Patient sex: M
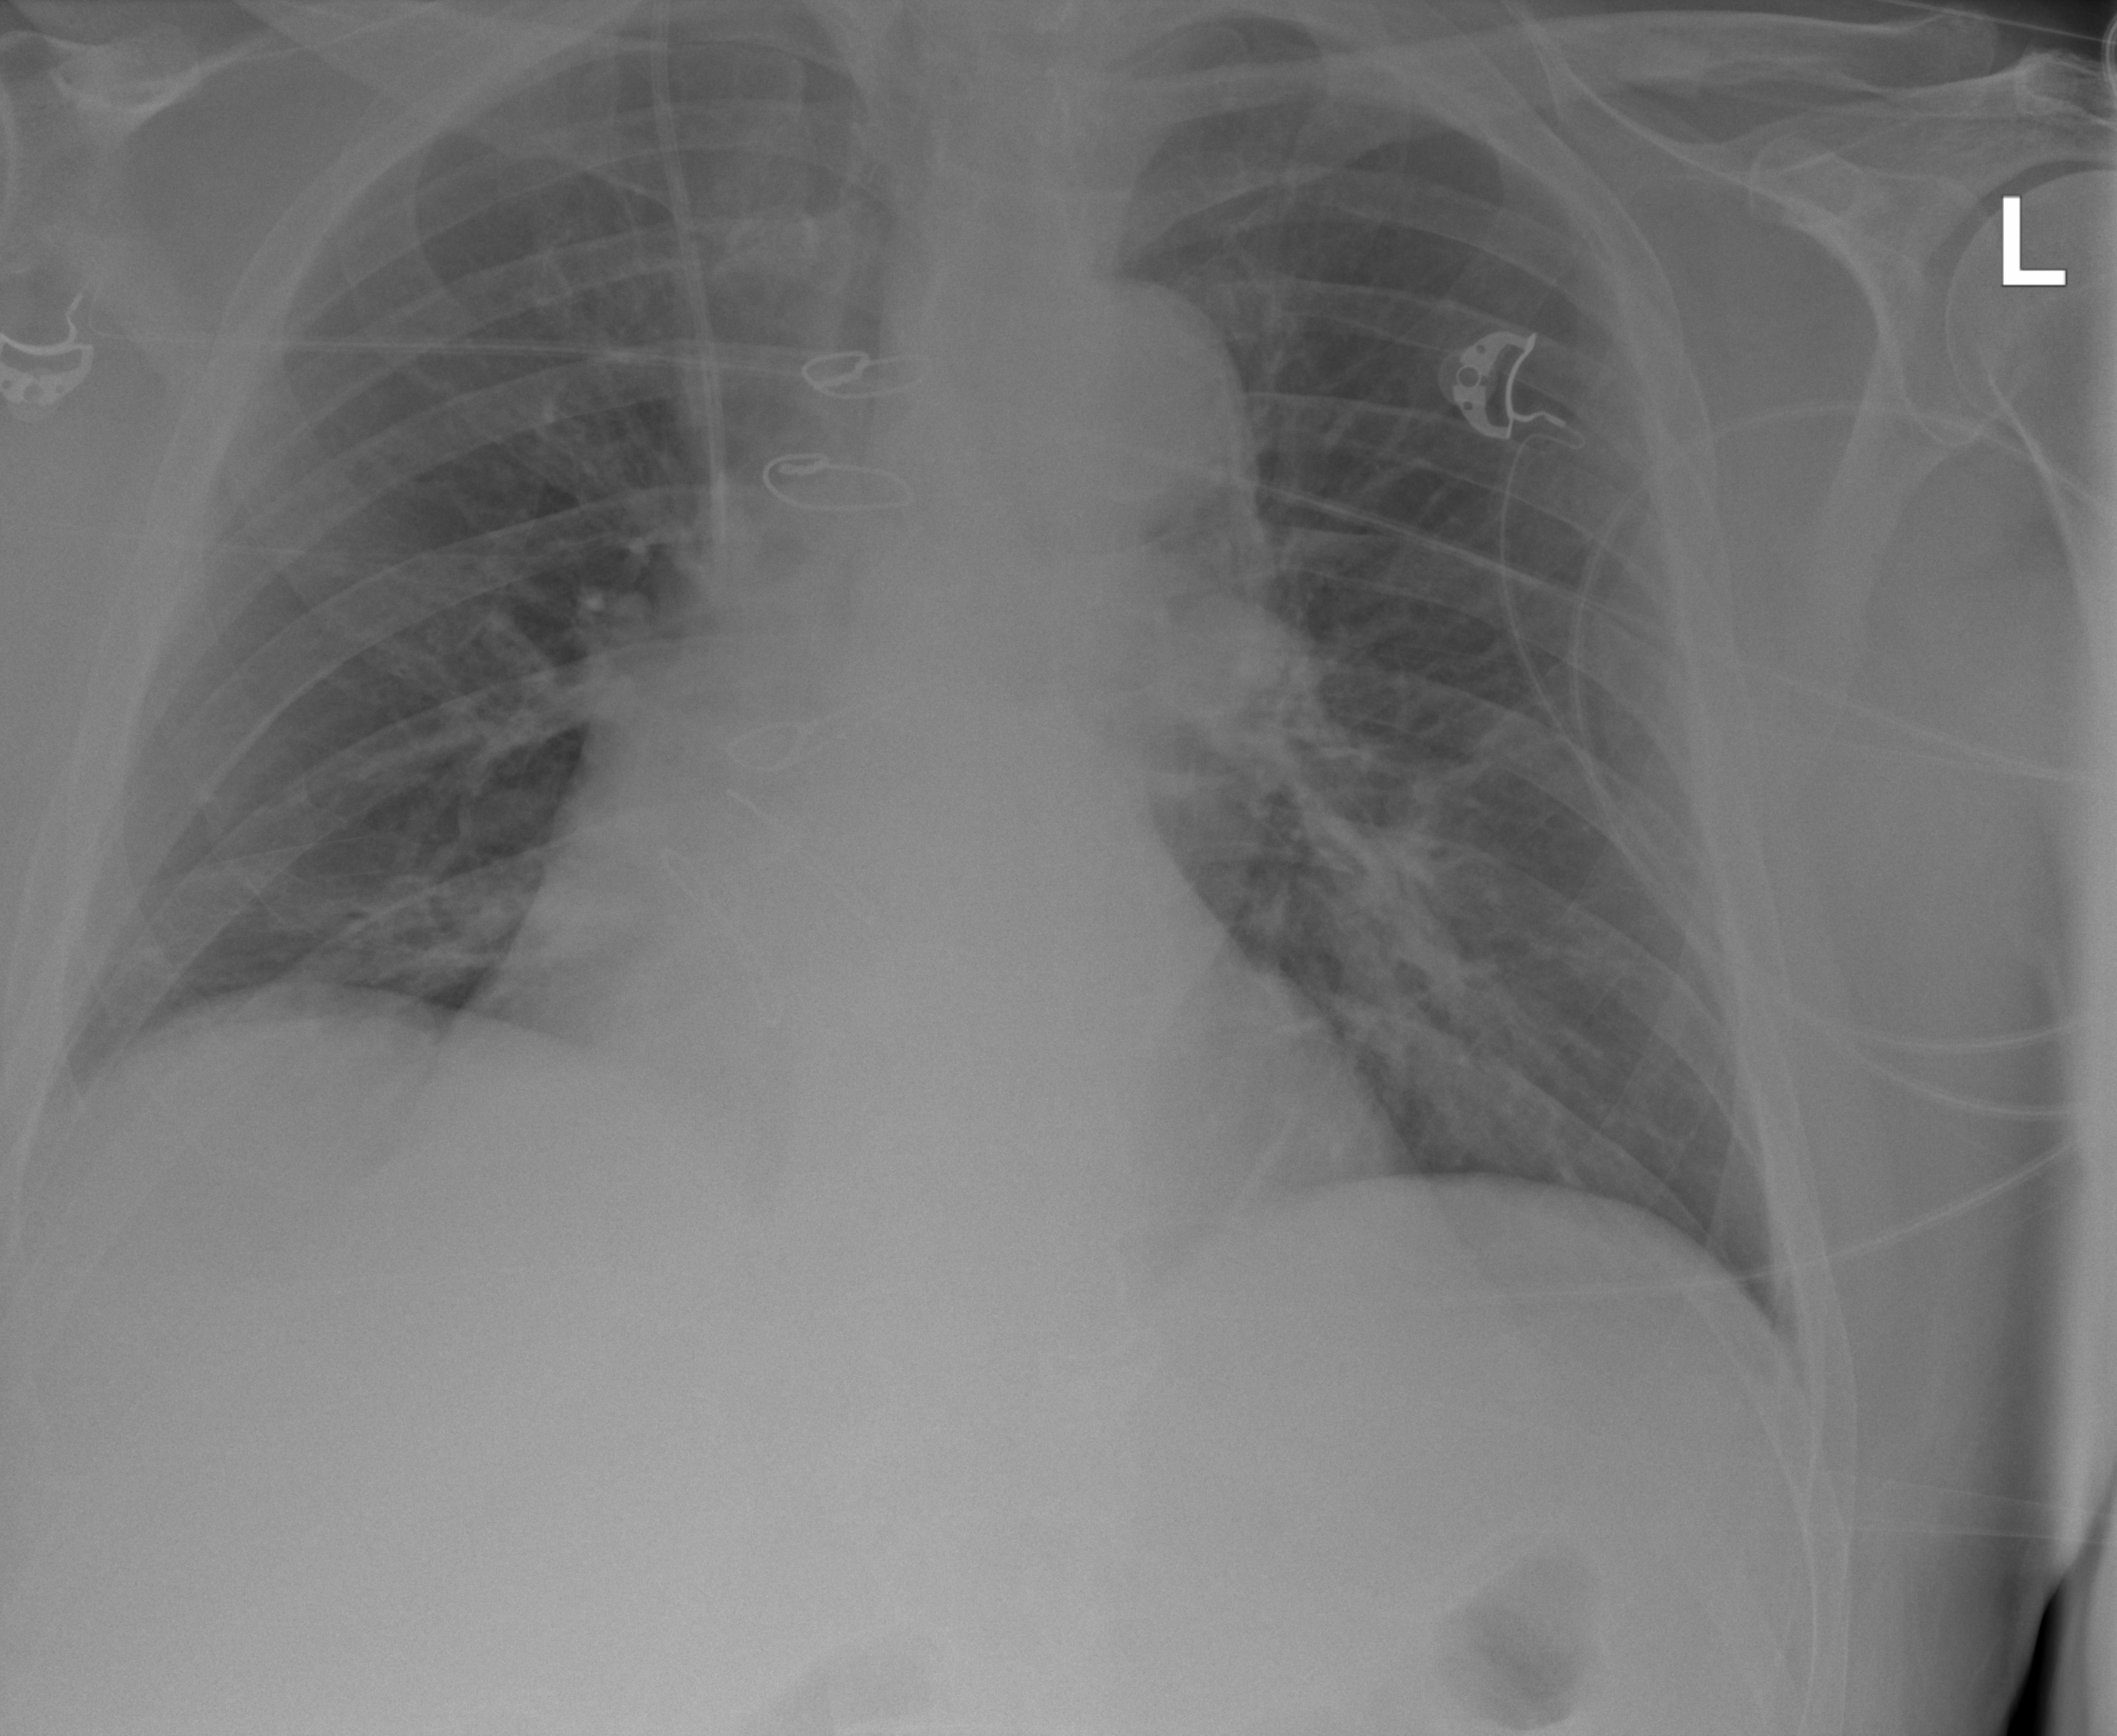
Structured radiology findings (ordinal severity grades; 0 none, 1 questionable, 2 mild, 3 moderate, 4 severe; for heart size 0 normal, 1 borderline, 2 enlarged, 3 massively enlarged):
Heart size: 2
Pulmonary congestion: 2
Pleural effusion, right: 0
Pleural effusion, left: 0
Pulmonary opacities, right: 0
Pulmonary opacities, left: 0
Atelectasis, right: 2
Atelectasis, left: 2